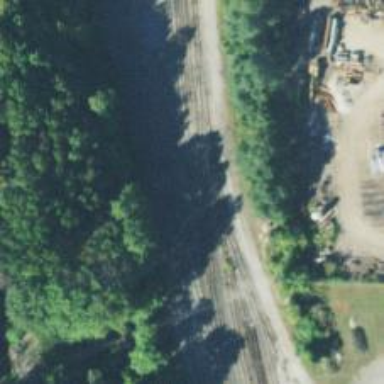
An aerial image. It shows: Railway siding for service.